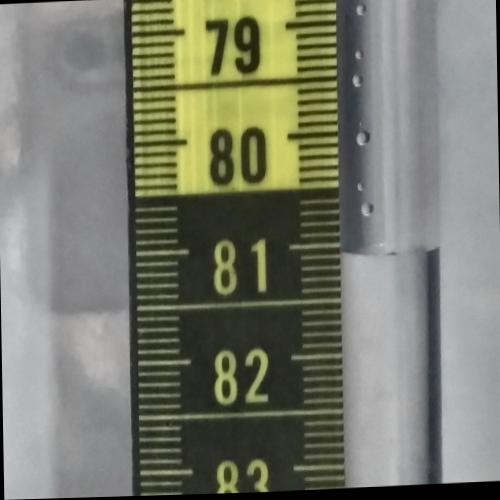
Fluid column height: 81.1 cm